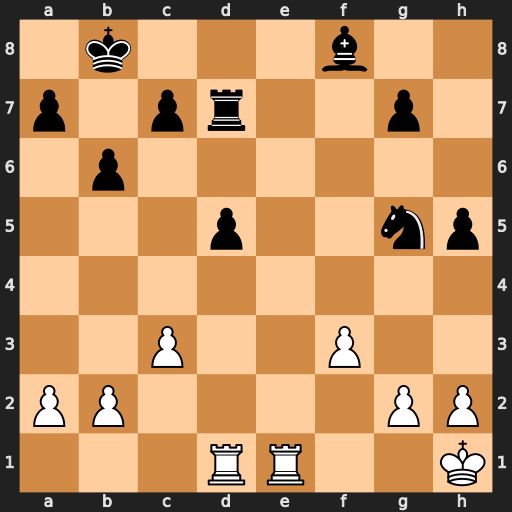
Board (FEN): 1k3b2/p1pr2p1/1p6/3p2np/8/2P2P2/PP4PP/3RR2K
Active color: w
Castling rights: -
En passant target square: -
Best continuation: Re8+ Kb7 Rxf8